Question: I use d3.js to generate a svg circle with a text logo in mid of the circle.
Here is the svg result.
'''
<g id="main">
<circle r="114" fill="#F0E8D0"></circle>
<text text-anchor="middle">The movie title</text>
</g>
'''

Here is the d3.js
'''
var circles = [{r: innerRadius}];
svg.append("g").attr("id","main");
svg.select("#main").selectAll("circle")
.data(circles).enter()
.append("circle")
.attr("r",function(d){return d.r})
.attr("fill","#F0E8D0");
svg.select("#main").append("text")
.attr("text-anchor", "middle")
.text(function(){ return "The movie title";});
'''
I also want to fire some animations when mouse hover and leave the circle.
'''
svg.select("#main")
.on("mouseover",function(){
//code for transition
}).on("mouseout",function(){
//code for transition
})
'''
So the problem is:
When mouse moves into the circle, the animation fires as expected, however, when mouse touches the text element, a mouseout event fires (mouse leaving the circle), followed by a mouseover event again (mouse entering the text element), which is not desirable.
It seems that the animation callbacks will be called when mouse touches any child element of the "< g >" tag.
I do not want any animation happen when mouse touches the text element. How can I do it?
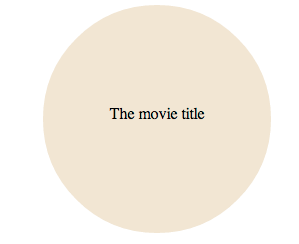
Answer: You can prevent the 'text' element receiving mouse events (and thus a mouseout event triggering when you move the mouse over it) by setting 'pointer-events' to 'none':
'''
svg.select("#main").append("text")
.attr("text-anchor", "middle")
.attr("pointer-events", "none")
.text(function(){ return "The movie title";});
'''
You probably also want to set the events on the 'circle' and not on the 'g' element:
'''
svg.select("#main").selectAll("circle")
.data(circles).enter()
.append("circle")
.attr("r",function(d){return d.r})
.attr("fill","#F0E8D0")
.on("mouseover",function(){
//code for transition
})
.on("mouseout",function(){
//code for transition
})
'''